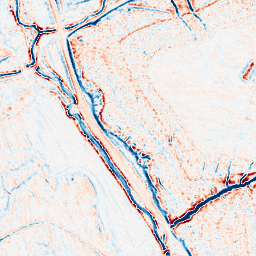
Category: edge_preserving
Decomposition family: bilateral
Decomposition parameters: d: 9
sigma_color: 75
sigma_space: 75
Upsampling method: sinc_hamming
Upsampling parameters: scale: 8
kernel_size: 16
Upsampling scale: 8